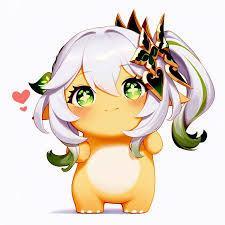
Label: nailong